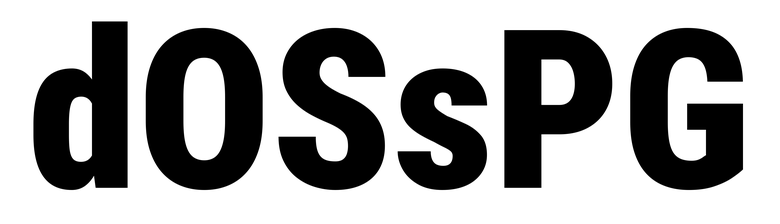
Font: Roboto_Condensed_Black